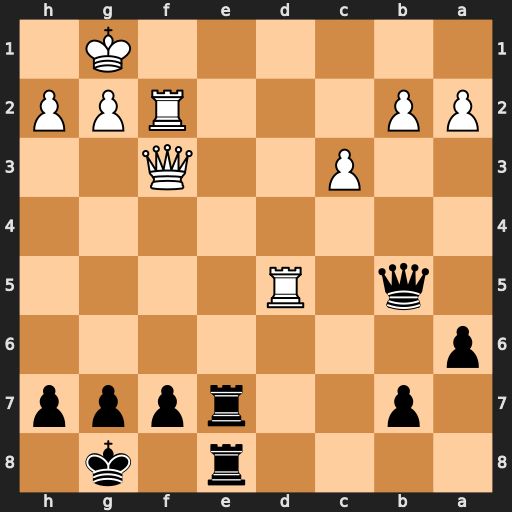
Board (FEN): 4r1k1/1p2rppp/p7/1q1R4/8/2P2Q2/PP3RPP/6K1
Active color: b
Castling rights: -
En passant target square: -
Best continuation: Re1+ Rf1 Rxf1+ Qxf1 Qxd5